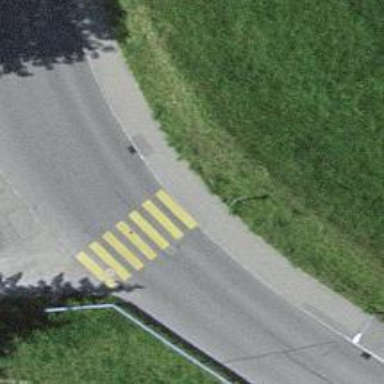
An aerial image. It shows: Zebra crossing on the road.